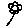
Label: flower